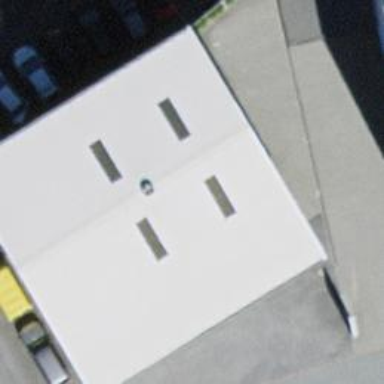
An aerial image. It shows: Commercial building.